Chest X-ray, AP view. Patient: 18 years old, sex M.
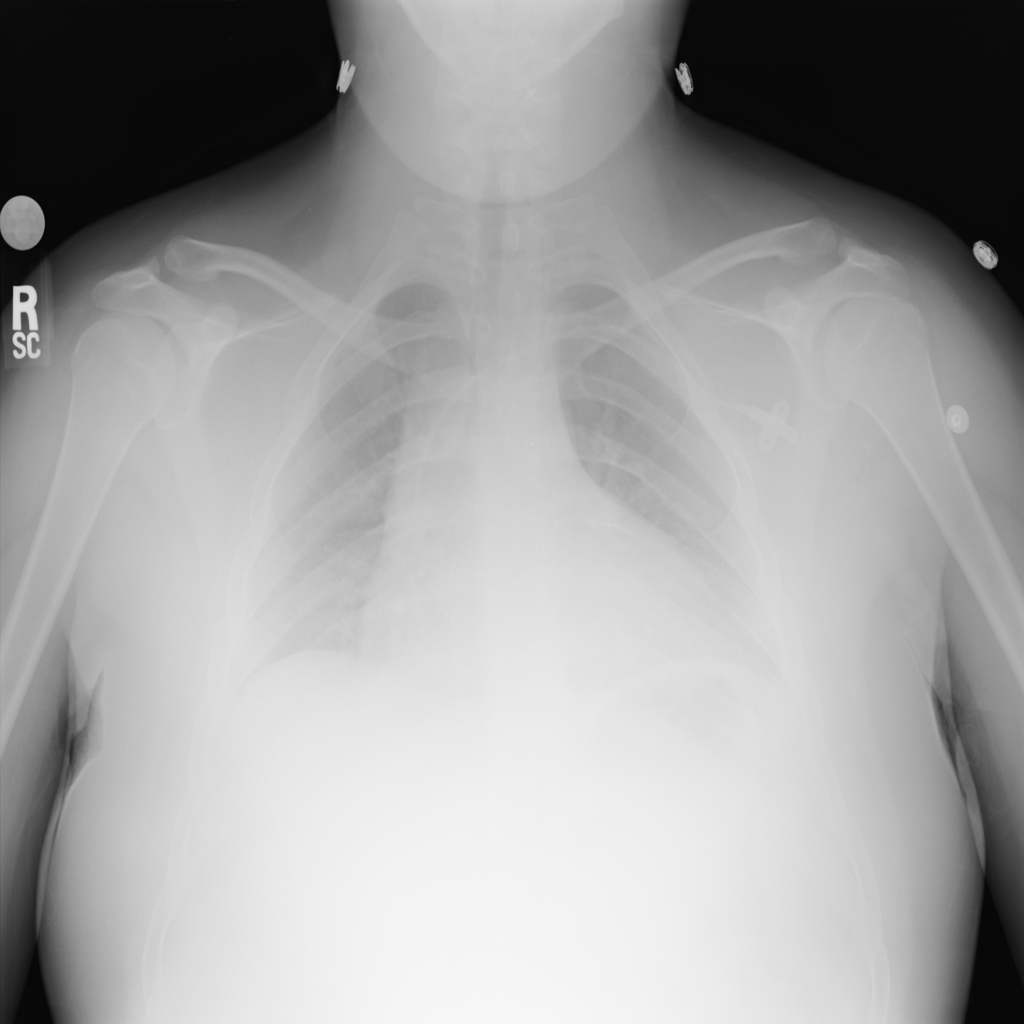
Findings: No Finding